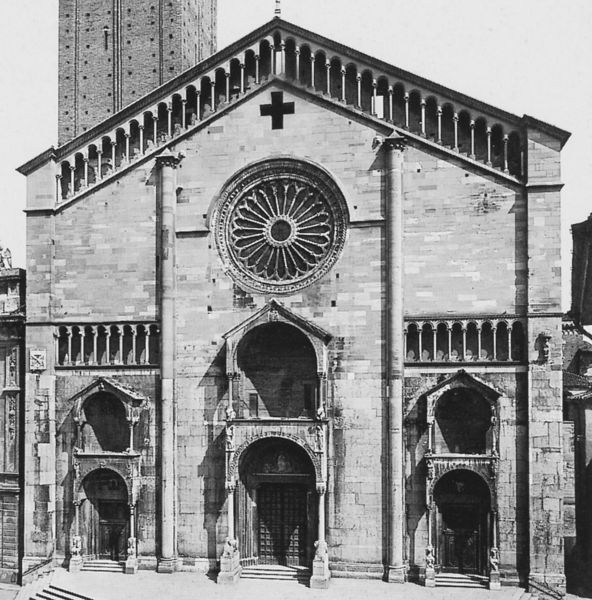
Titel: S. Maria Assunta in Piacenza
Standort: Piacenza, Dom S. Maria Assunta (EU - I - Lombardei)
Schlagwörter: weiß, fenster, grau, schwarz, säulen, tür, architektur, stein, kirche, drei, gotik, rund, turm, fassade, italien, türen, venedig, giebel, backstein, platz, pilaster, treppe, treppen, stufen, tor, foto, fotografie, kreuz, dom, schwarz-weiß, portal, portale, rosette, dim, 1500, rosettee